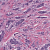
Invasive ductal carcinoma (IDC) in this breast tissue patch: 1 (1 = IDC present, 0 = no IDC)